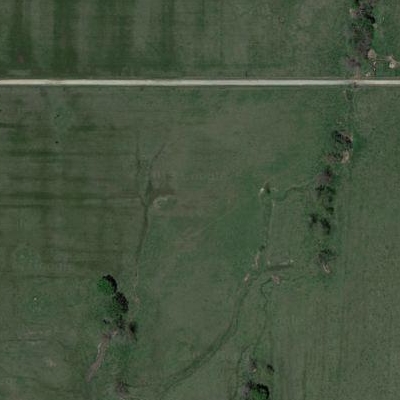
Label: Grass